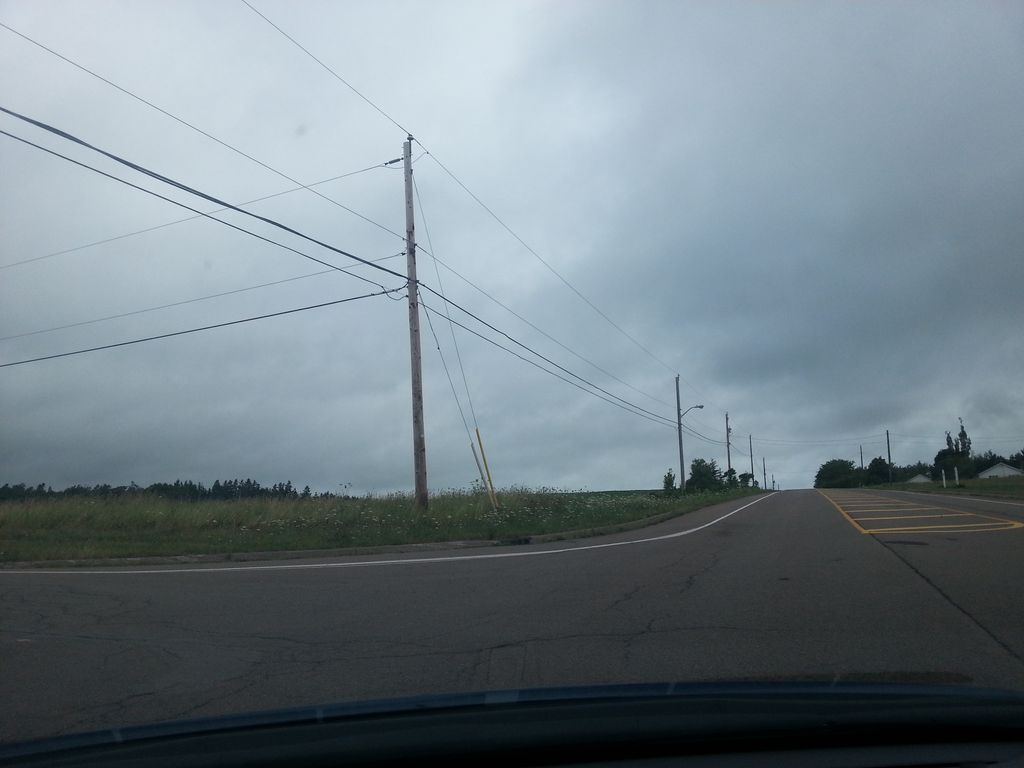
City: charlottetown